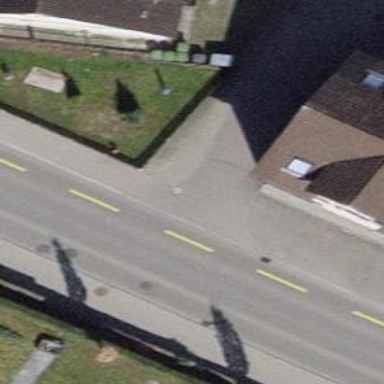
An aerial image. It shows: Crossing on the road.